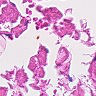
Metastatic tissue present: no